Field crop: maize
Growth stage: 2
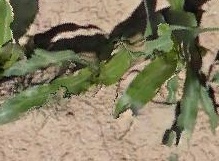
Species: maize